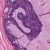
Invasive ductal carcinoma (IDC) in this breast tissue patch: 0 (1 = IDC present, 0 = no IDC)